Question: What is the measurement shown in the image?
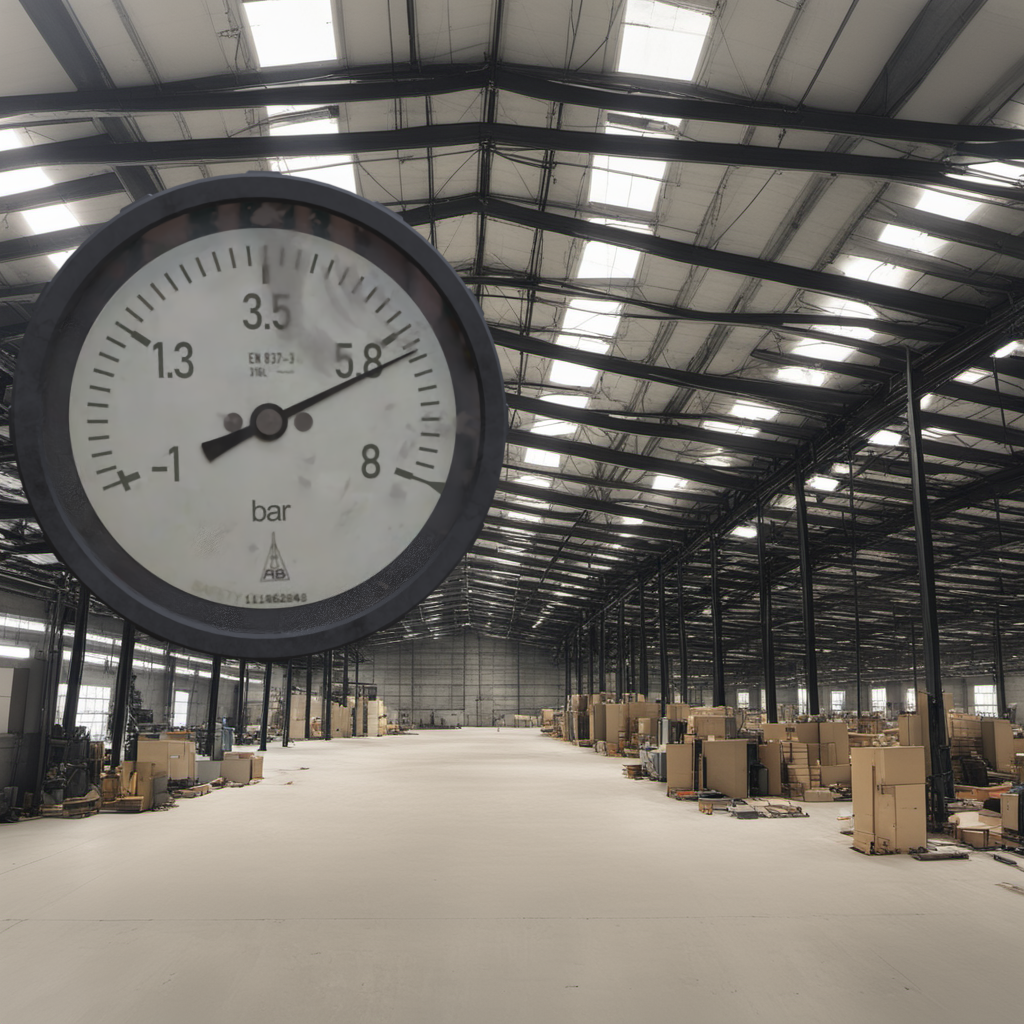
Answer: The result is 6.04
Question: What is the reading range of this measurement?
Answer: The range is from -1 to 8
Question: What is the minimum and maximum value range of the measurement in the image?
Answer: The minimum value is -1 and the maximum value is 8